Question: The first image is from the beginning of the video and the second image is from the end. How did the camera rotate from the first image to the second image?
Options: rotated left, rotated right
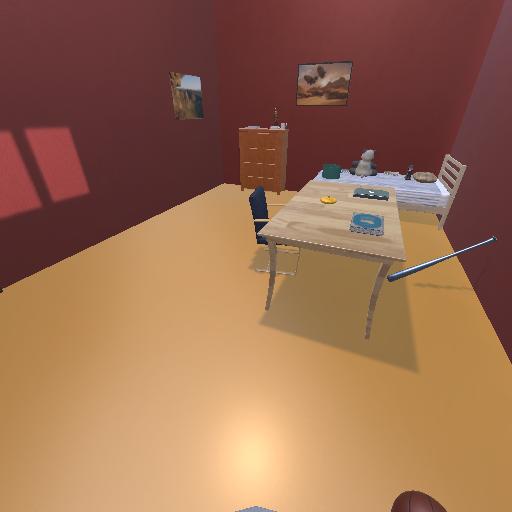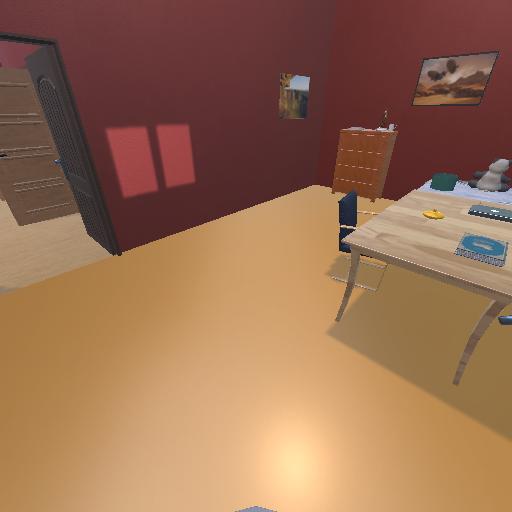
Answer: rotated left